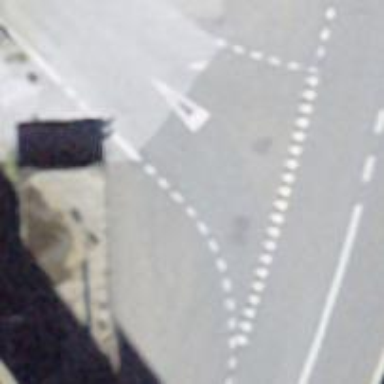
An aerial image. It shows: Road with "give way" sign.